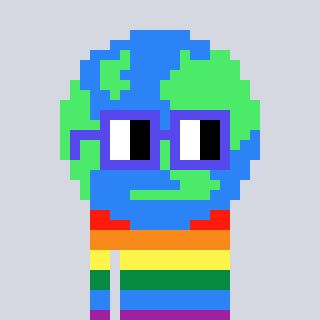
a pixel art character with square blue glasses, a earth-shaped head and a grayscale-colored body on a cool background